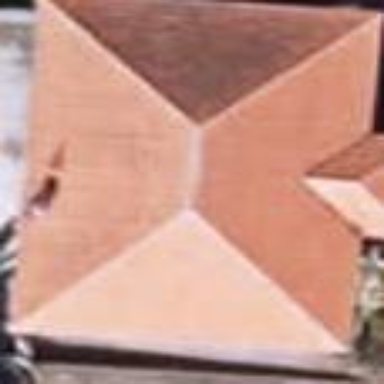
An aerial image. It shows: Simple house.